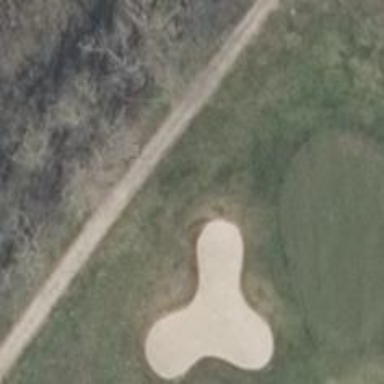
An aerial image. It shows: Sandy area is golf bunker.